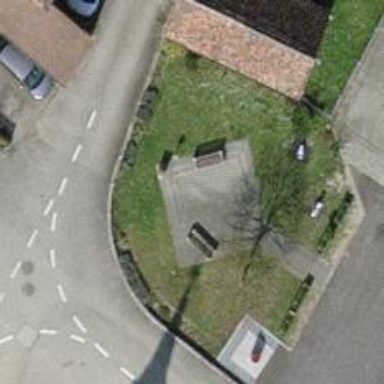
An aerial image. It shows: Brown bench.